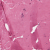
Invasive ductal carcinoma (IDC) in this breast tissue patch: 0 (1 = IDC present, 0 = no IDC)